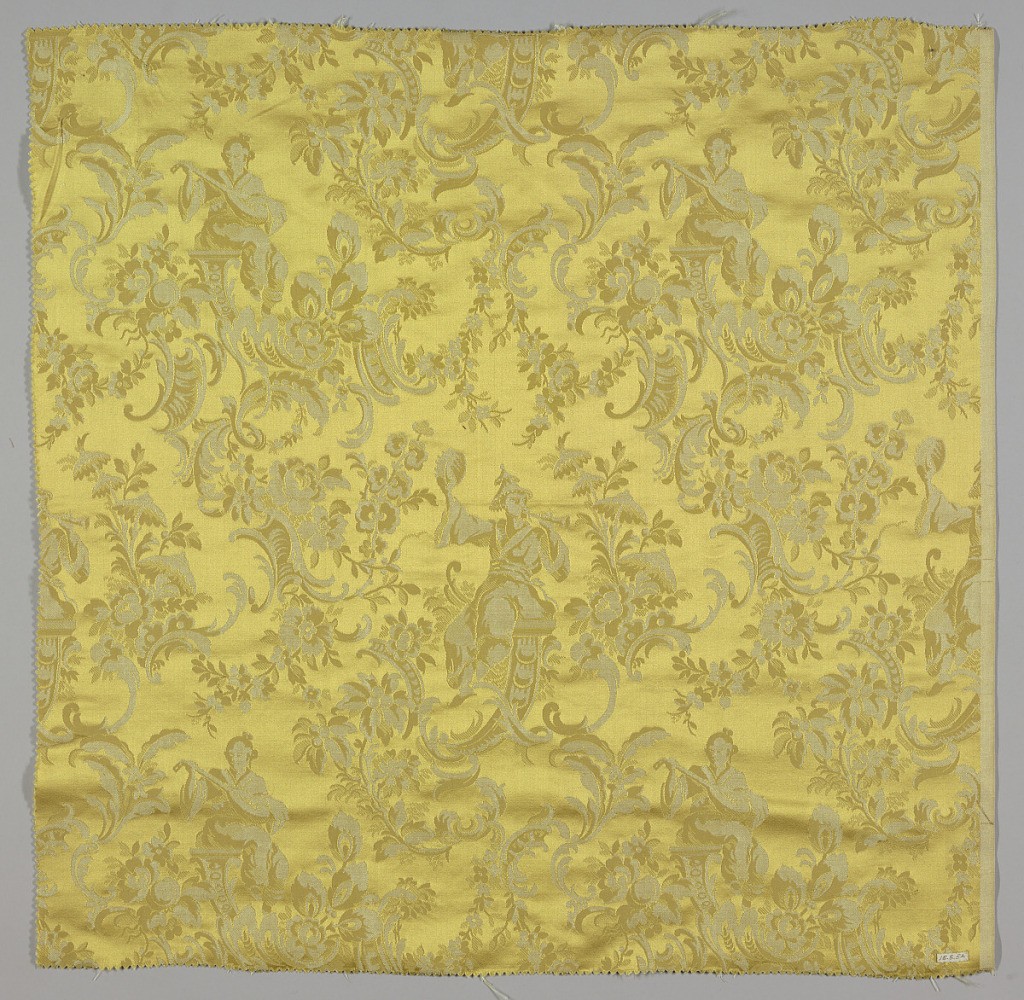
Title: Sample
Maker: Cheney Brothers, South Manchester, Connecticut, USA
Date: ca. 1915
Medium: silk Technique: compound satin weave
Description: Reproduction textile with an adapted design from the Louis XV period with rocaille work, foliage, blossoms and figures in Chinese costumes. Design inspired by the Cooper Union Museum collection.